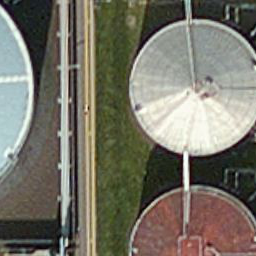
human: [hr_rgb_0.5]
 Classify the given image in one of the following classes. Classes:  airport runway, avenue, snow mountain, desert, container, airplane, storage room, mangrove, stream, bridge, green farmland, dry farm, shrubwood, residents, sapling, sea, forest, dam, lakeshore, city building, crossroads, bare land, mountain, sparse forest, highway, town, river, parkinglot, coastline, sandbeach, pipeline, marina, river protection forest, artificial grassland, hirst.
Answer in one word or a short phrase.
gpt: storage room